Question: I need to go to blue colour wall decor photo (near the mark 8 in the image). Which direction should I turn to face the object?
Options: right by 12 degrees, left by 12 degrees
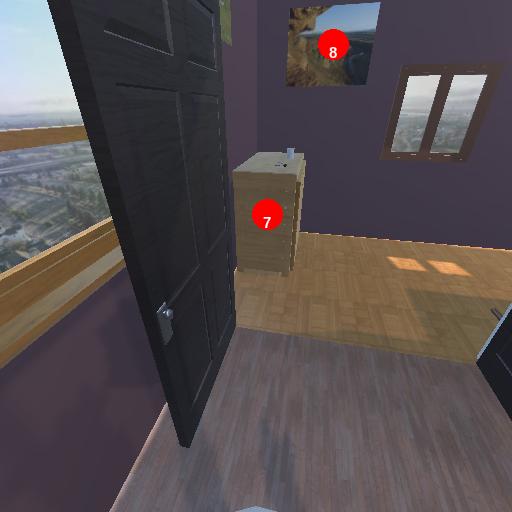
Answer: right by 12 degrees